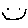
Label: smiley face